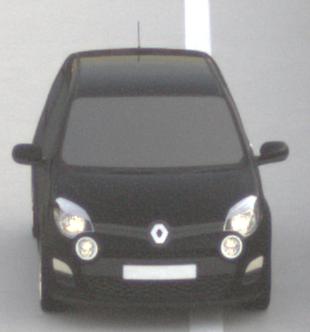
Make: Renault
Model: Twingo 1.2 LEV 16V 75
Detailed model: Twingo (II)
Model produced from: 2012/01
Model produced until: 2014/07
Doors: 3
Color: black
Road condition: dry road
Daytime: sunrise or sunset
Contrast: low contrast